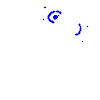
Particle: kaon